Question: I am using Xamarin oauth for logging into facebook
I downloaded the sample application from <URL>
And i created a facebook app and got an application id
I tried to replace that in the code block for the application id
'''
var auth = new OAuth2Authenticator (
clientId: "113265011xxxx6",
scope: "",
authorizeUrl: new Uri ("https://m.facebook.com/dialog/oauth/"),
redirectUrl: new Uri ("http://www.facebook.com/connect/login_success.html"));
auth.AllowCancel = allowCancel;
'''
When i tried to login to facebook i got the below error screen

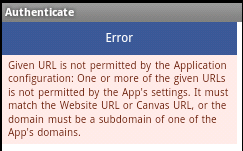
Answer: go to this URL <URL>
and enable the "'Client OAuth login' under ".

Also give a valid url for 'Valid OAuth redirect URIs'